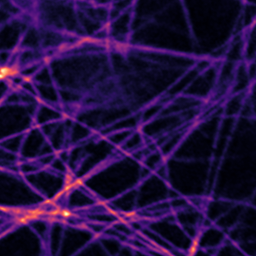
Label: Super-resolution Microtubules image